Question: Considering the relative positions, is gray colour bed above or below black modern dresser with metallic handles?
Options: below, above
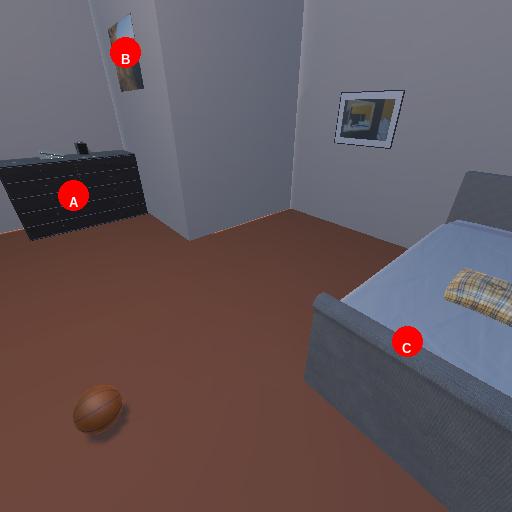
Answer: below